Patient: sex F, age 71
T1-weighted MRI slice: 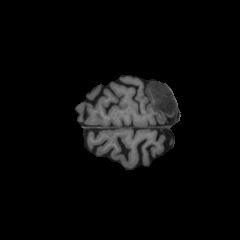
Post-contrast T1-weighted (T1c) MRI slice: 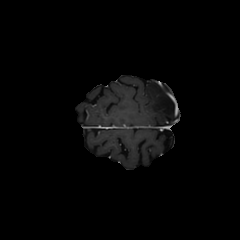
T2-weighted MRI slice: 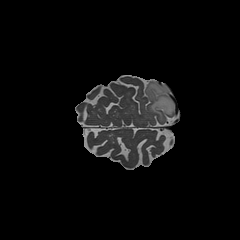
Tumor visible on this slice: yes
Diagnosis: Astrocytoma, IDH-mutant
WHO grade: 2